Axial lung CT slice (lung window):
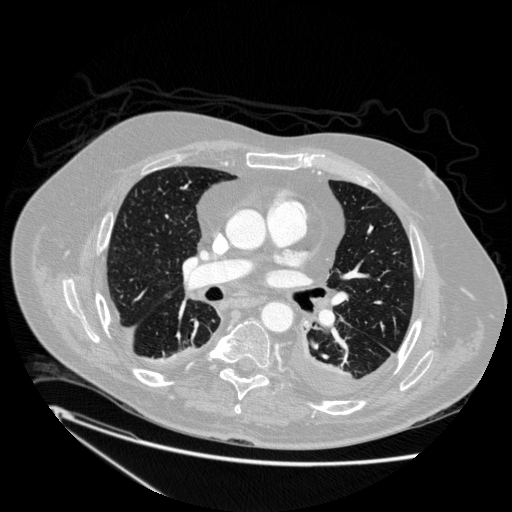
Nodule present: no